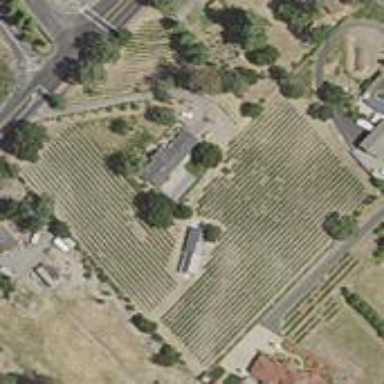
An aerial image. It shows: Vineyard with wine grapes as the main crop.